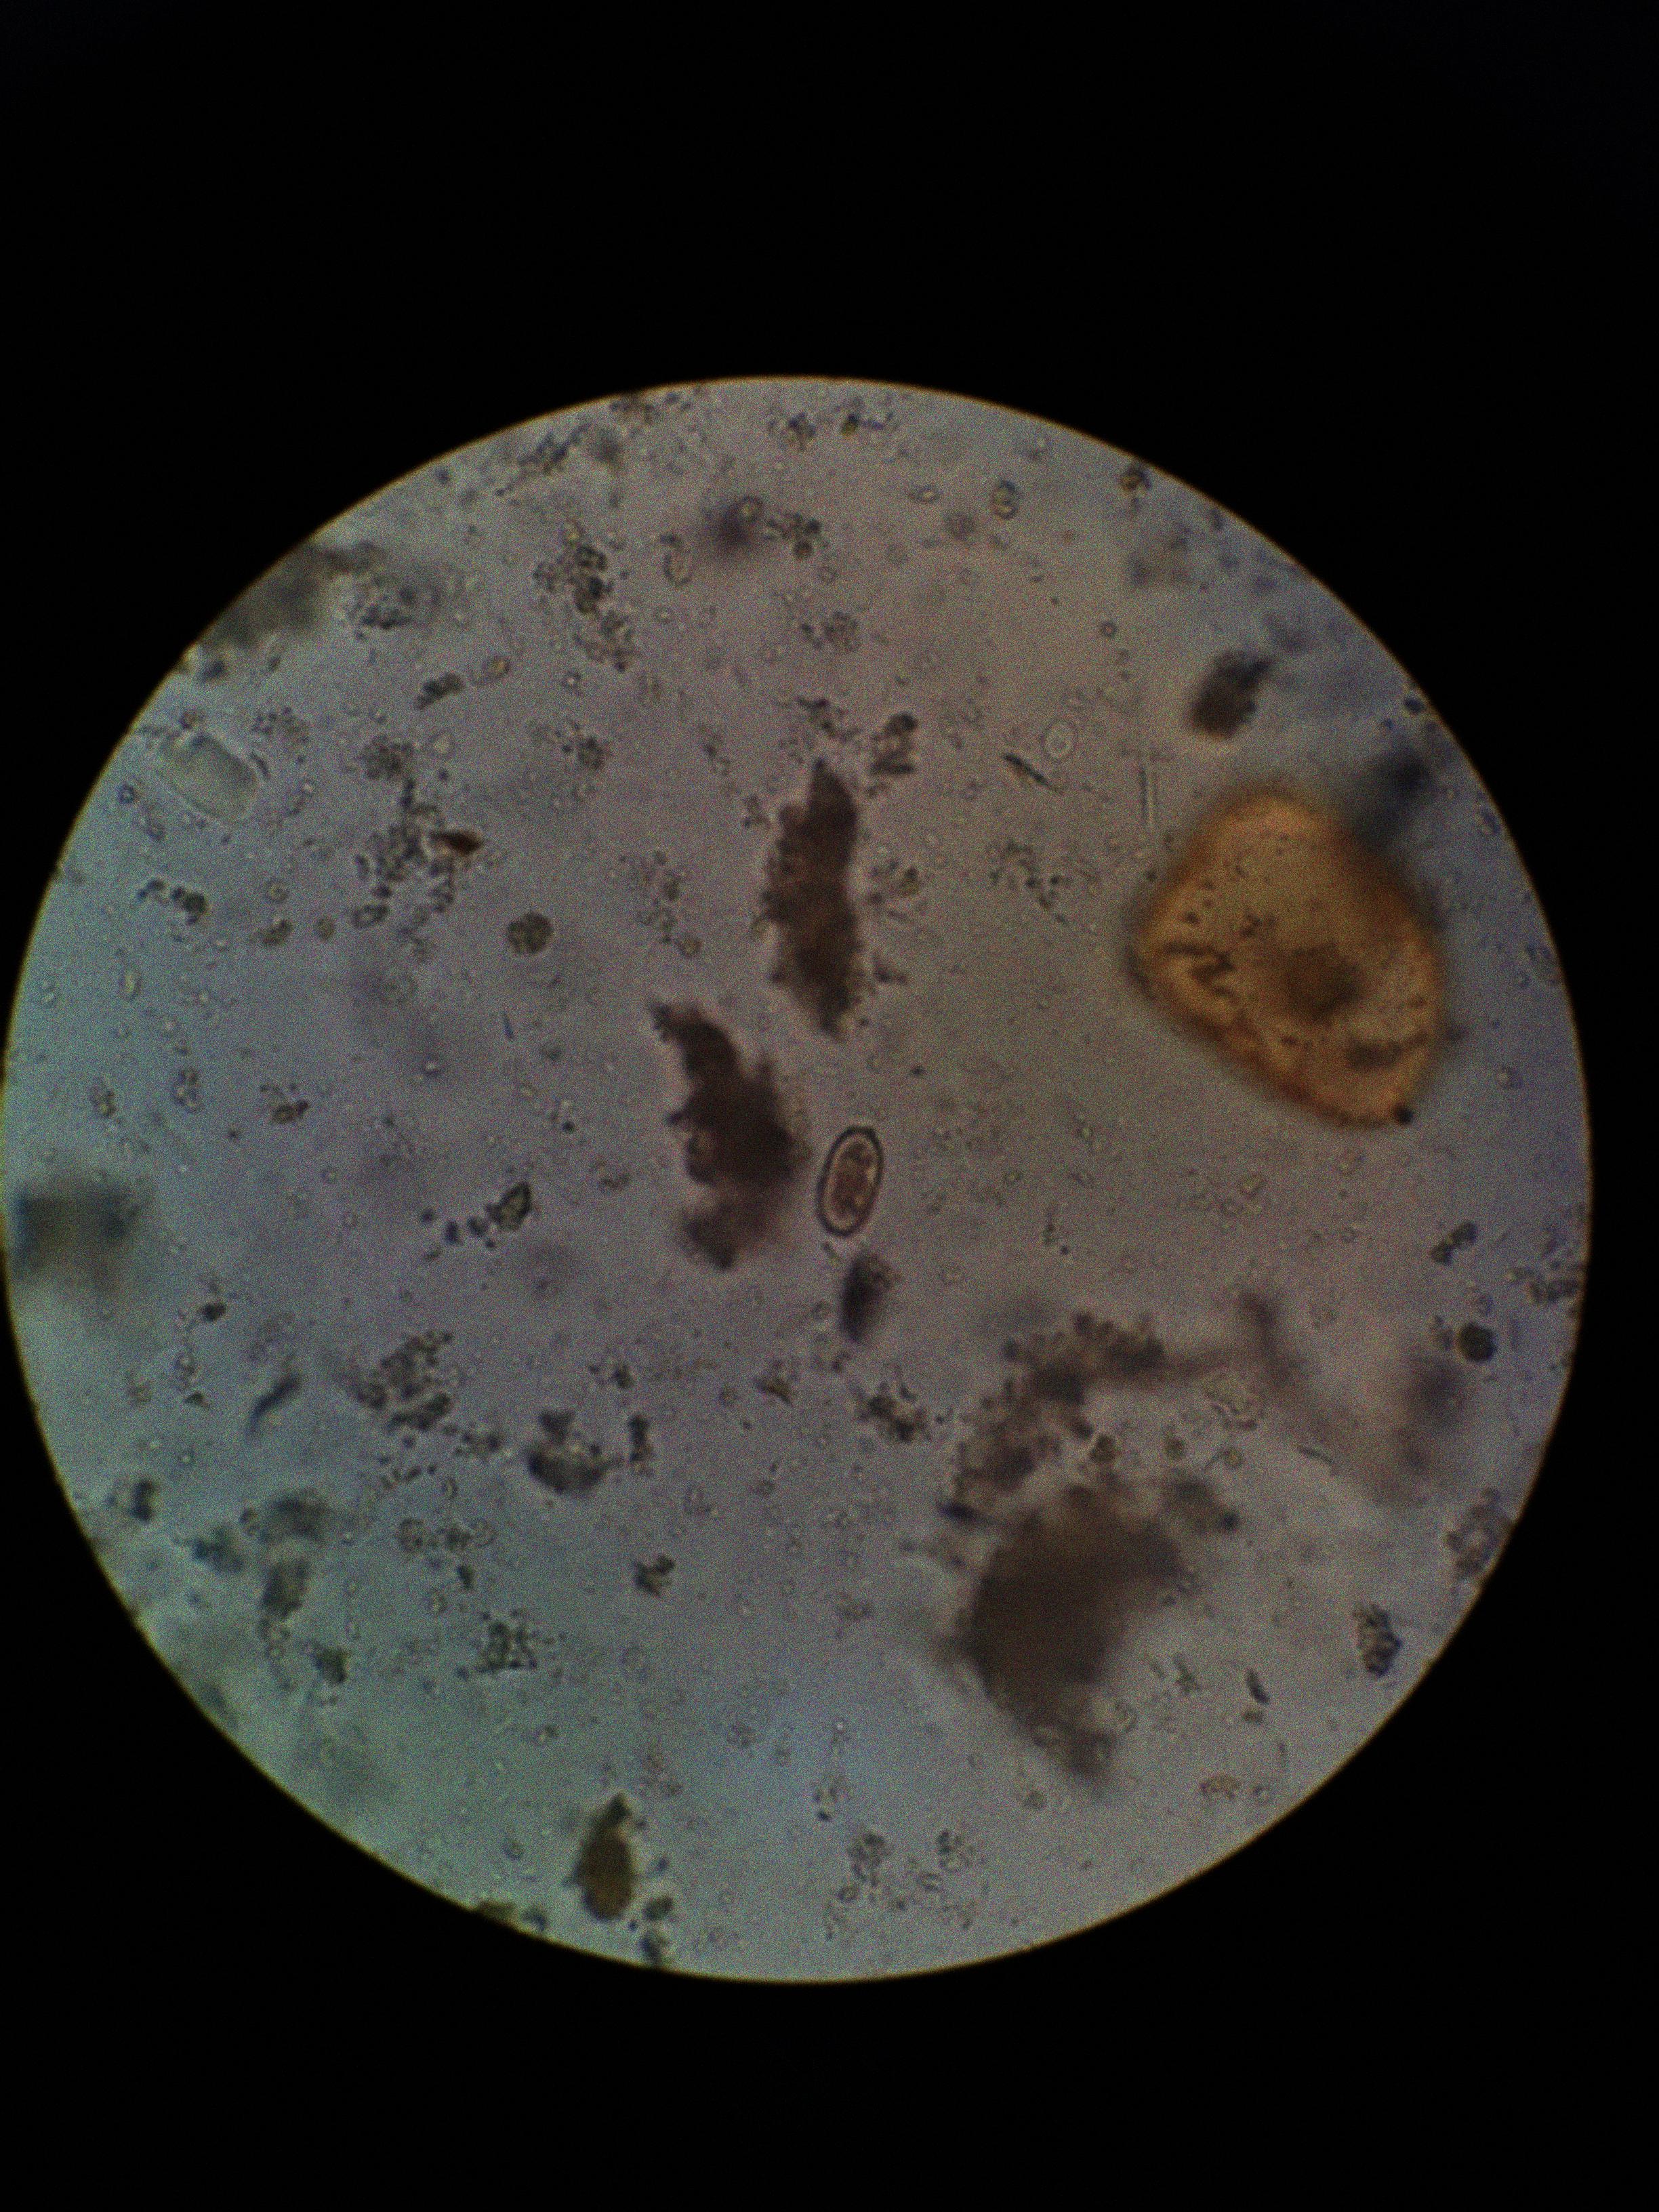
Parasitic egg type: Capillaria philippinensis